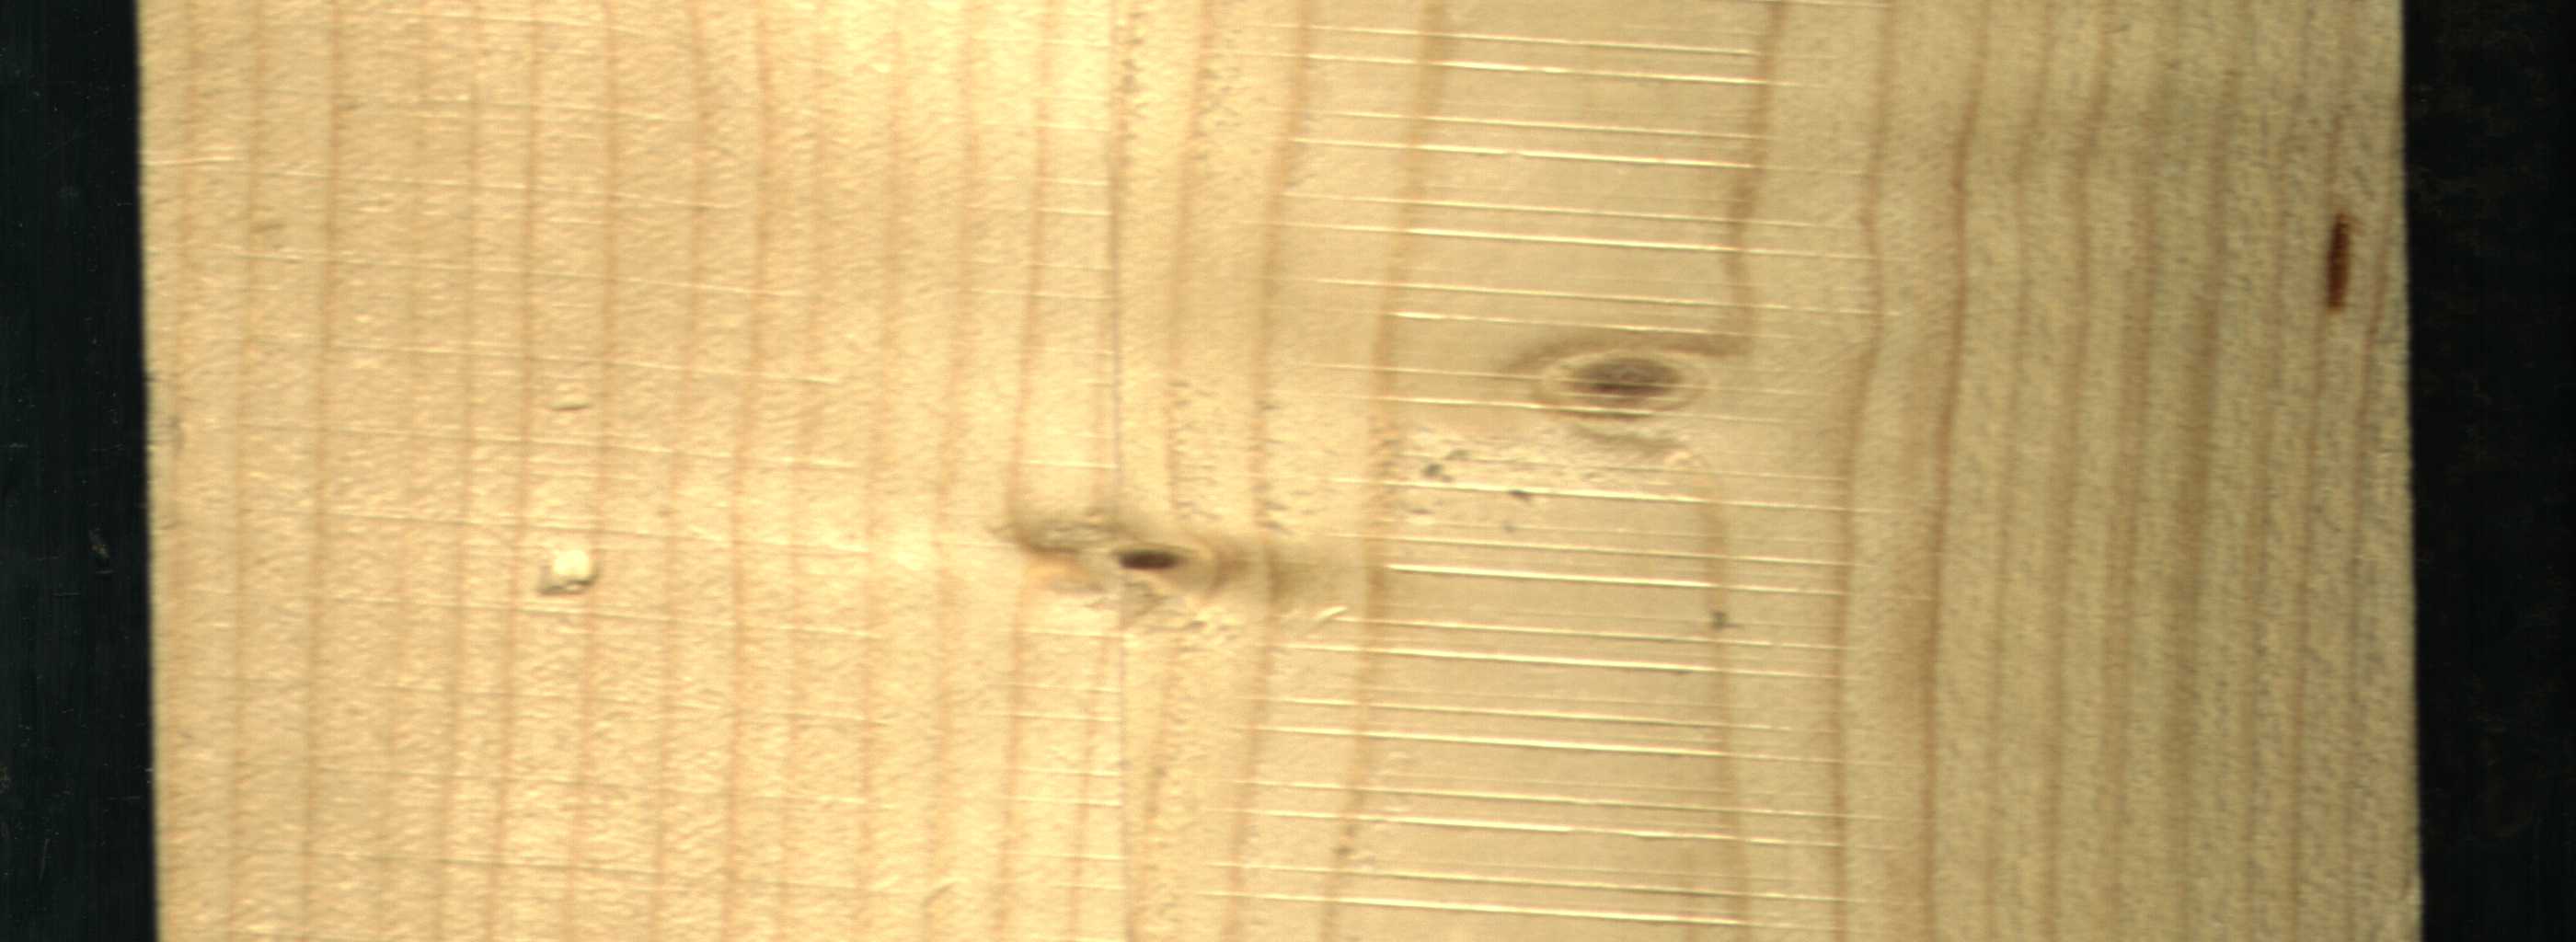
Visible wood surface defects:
resin
Live_Knot
Live_Knot